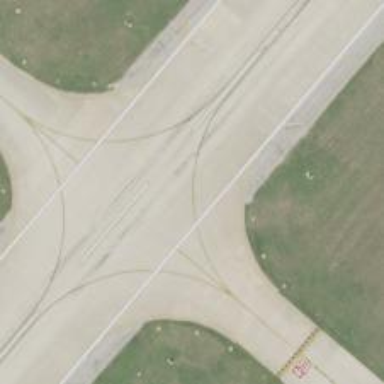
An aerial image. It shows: View of taxiway at the airport.